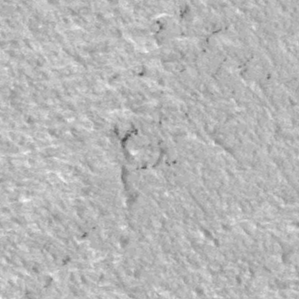
Label: frost